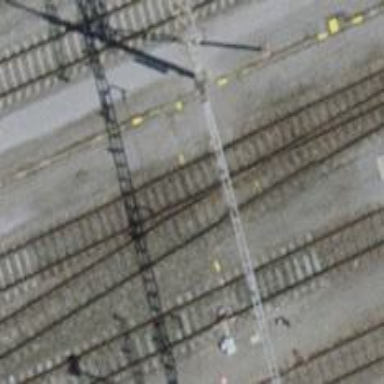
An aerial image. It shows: Single-track electrified railway siding with contact line.